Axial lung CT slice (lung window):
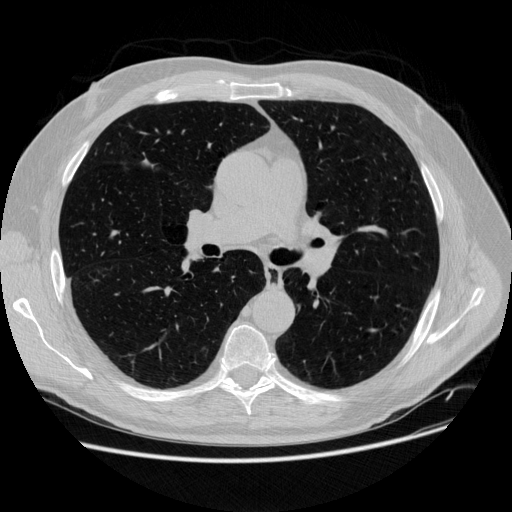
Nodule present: no